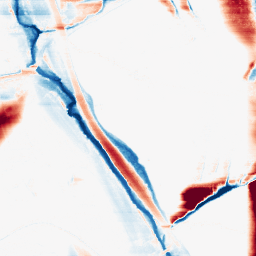
Category: morphological
Decomposition family: morphological_rect
Decomposition parameters: operation: average
width: 50
height: 3
Upsampling method: sinc_blackman
Upsampling parameters: scale: 4
kernel_size: 16
Upsampling scale: 4